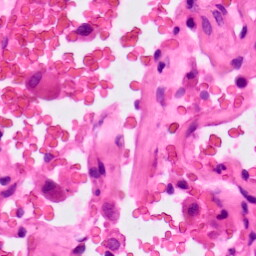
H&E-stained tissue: Lung